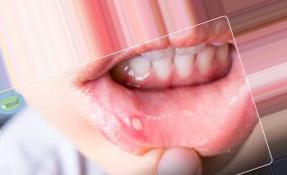
Condition: Mouth Ulcer